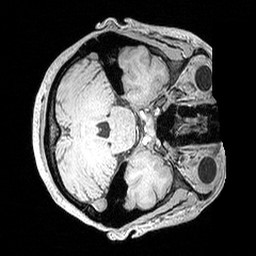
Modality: MP2RAGE
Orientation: axial
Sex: female
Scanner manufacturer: siemens
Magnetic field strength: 3 T
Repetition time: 5 s
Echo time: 0.00292 s